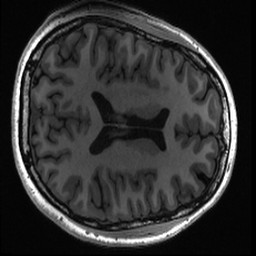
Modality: T1w
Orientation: axial
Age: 31
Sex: female